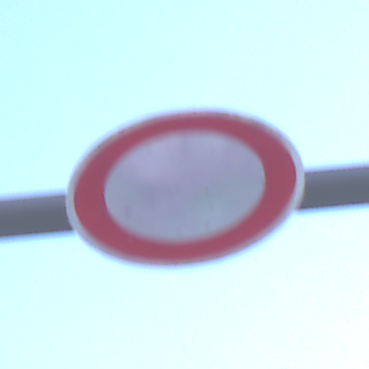
Verkehrszeichen: VerbotFahrzeugeAllerArt
Umgebung: Outdoor, Urban
Tageszeit: SunriseSunset
Wetter: PartlyCloudy
Licht: Natural
Jahreszeit: NotSpecified
Kontrast: LowContrast